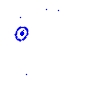
Particle: pion